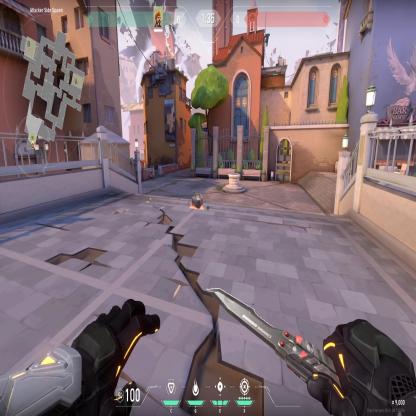
Label: dropped spike